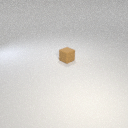
small brown rubber cube